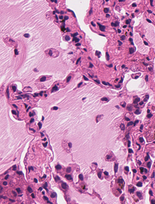
Tumor epithelial tissue: yes
Tumor-associated stroma tissue: yes
Normal tissue: no